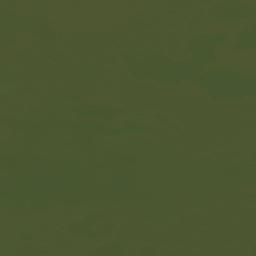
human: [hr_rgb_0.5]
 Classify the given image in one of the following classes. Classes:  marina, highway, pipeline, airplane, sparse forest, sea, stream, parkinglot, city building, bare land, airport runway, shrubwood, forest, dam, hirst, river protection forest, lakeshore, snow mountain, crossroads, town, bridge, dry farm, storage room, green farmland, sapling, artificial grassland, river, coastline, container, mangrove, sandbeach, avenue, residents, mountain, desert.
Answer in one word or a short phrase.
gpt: sea